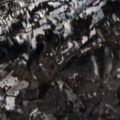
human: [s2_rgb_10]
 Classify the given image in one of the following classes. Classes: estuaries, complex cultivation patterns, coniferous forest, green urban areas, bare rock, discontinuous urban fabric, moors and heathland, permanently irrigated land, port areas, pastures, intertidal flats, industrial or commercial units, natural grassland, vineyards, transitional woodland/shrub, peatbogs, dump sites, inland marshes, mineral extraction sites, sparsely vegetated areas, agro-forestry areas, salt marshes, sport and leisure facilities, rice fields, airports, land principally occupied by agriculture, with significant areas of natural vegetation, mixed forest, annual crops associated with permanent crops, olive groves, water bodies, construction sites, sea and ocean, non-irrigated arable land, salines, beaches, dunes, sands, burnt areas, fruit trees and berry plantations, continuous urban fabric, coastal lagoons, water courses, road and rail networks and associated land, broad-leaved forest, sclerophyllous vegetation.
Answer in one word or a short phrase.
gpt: non-irrigated arable land, land principally occupied by agriculture, with significant areas of natural vegetation, broad-leaved forest